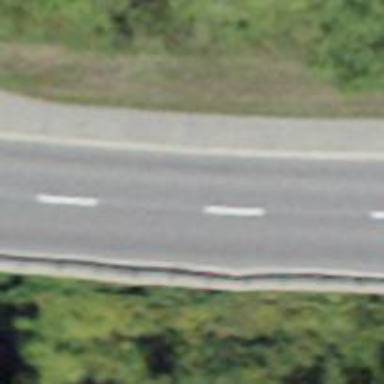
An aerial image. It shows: Asphalt cycleway.